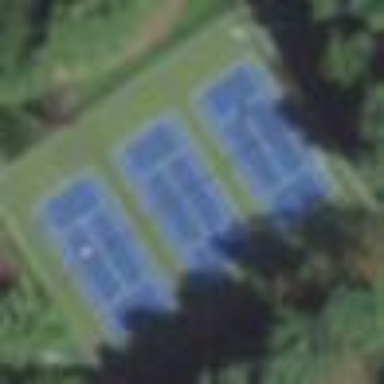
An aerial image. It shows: Tennis court on pitch.